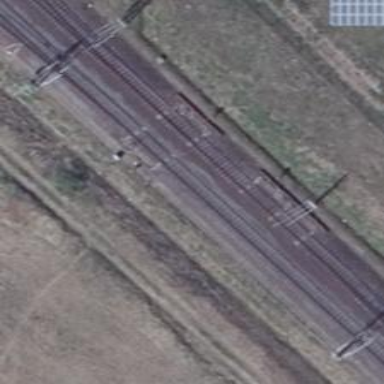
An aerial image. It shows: Railway switch with the turnout pointing to the right.